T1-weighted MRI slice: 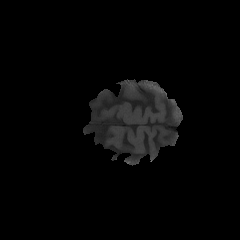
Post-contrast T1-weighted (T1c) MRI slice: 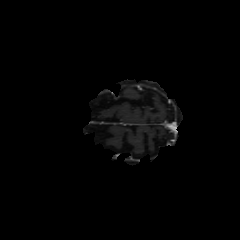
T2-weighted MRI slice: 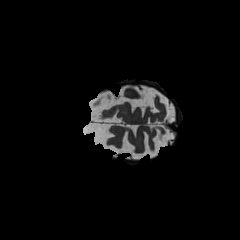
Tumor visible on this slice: no